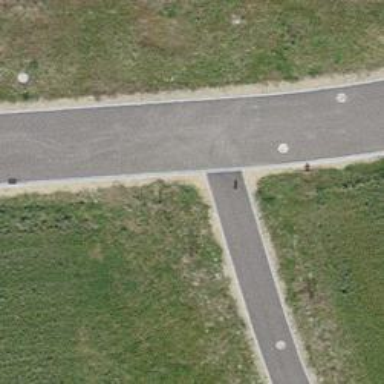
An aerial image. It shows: Bollard barrier.